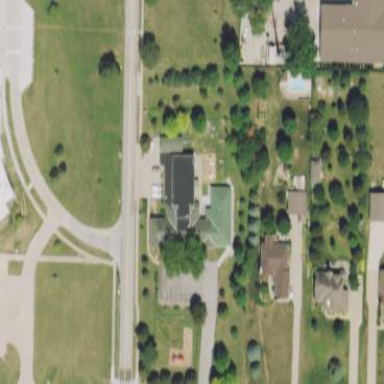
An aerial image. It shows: Kindergarten.